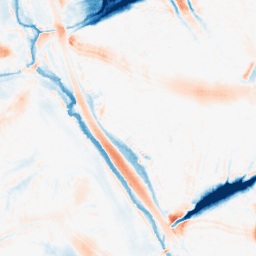
Category: morphological
Decomposition family: tophat_combined
Decomposition parameters: size: 20
Upsampling method: sinc_blackman
Upsampling parameters: scale: 4
kernel_size: 8
Upsampling scale: 4